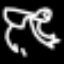
Label: frog